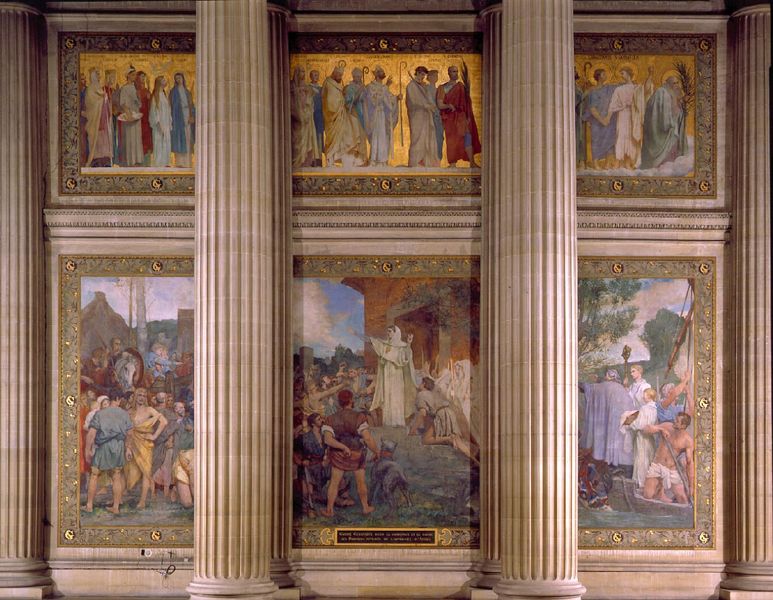
Titel: Sainte Geneviève calmant les Parisiens, Die heilige Genovefa besänftigt die Pariser
Künstler: Jules Elie Delaunay
Standort: Paris
Institution: Panthéon
Schlagwörter: blau, gemälde, himmel, grün, landschaft, menschen, ocker, äste, frankreich, frau, marmor, paris, schmuck, säule, säulen, dame, haus, rot, beige, malerei, ornament, wand, geschichte, historie, rahmen, sockel, felder, kirche, gold, drei, engel, schrift, rahmung, stab, fischer, pilaster, rand, figuren, bischof, tafel, bordüre, inschrift, dekor, floral, ornamente, verzierung, wandgemälde, wandmalerei, stuck, foto, vier, antike, text, beschriftung, pantheon, photo, geometrisch, heiligenschein, nimbus, antik, mittelalter, fresken, historienmalerei, vatikan, tempel, heilige, fresko, basis, dorisch, golden, sechs, szenen, christentum, fresco, goldgrund, basen, kanellüren, gliederung, halbsäulen, kannelur, halbsäule, einrahmung, einteilung, zyklus, vorgestellt, bischofsstab, giotto, triyptichon, chavannes, schmuckband, puvis, genevieve, heiliige, ich will diese bilder, nein nein nein, nicht mehr, sachwarz